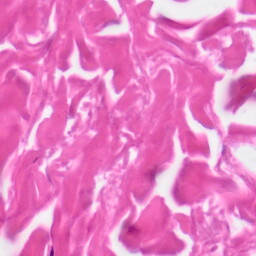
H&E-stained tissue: Skin